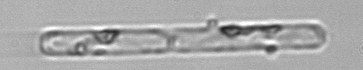
Label: Guinardia_delicatula